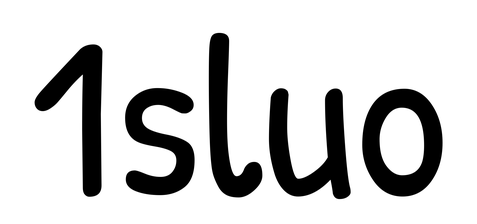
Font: PatrickHand-Regular